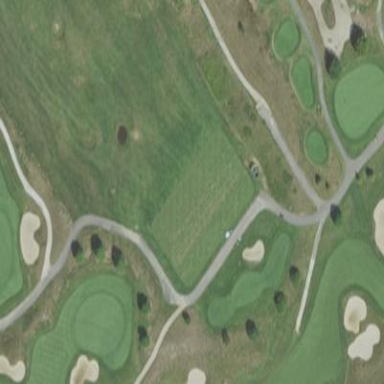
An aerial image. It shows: Grassy area designated for driving range golf.